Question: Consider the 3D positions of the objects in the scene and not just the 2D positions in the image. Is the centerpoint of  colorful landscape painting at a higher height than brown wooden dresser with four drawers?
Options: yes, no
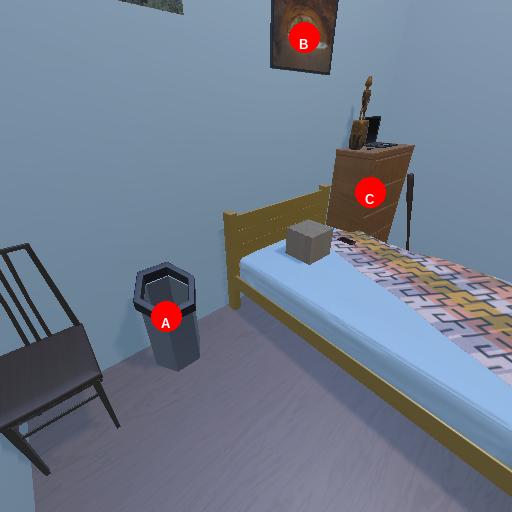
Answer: yes